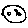
Label: moon